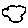
Label: cloud